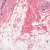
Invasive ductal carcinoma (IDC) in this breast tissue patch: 0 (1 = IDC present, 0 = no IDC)